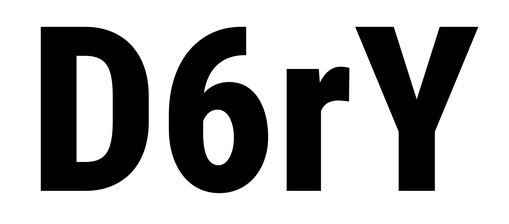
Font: Roboto_Condensed_ExtraBold